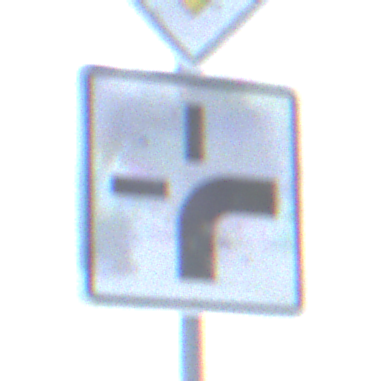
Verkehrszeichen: VerlaufVorfahrtsstrasse3
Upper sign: Vorfahrtsstrasse
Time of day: SunriseSunset
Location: Outdoor (Nature)
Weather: PartlyCloudy
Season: NotSpecified
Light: Natural